Question:
I've made a multi-docks window. To do that, I hide central widget, and I got it. But I have a problem (or more things maybe?). If the dock widgets are stacked on top of another, I can't dock the one the side of them. As seen with above figure, I just have to dock between docks. How can I adjust it? That's the whole code of mine.
'''
from PyQt4 import QtCore, QtGui
class Window(QtGui.QMainWindow):
def __init__(self):
QtGui.QMainWindow.__init__(self)
self.resize(800, 600)
self.setWindowTitle(QtGui.QApplication.translate("self", "self", None, QtGui.QApplication.UnicodeUTF8))
self.setDockOptions(QtGui.QMainWindow.AnimatedDocks)
self.centralwidget = QtGui.QWidget(self)
self.centralwidget.hide()
self.setCentralWidget(self.centralwidget)
self.menubar = QtGui.QMenuBar(self)
self.menubar.setGeometry(QtCore.QRect(0, 0, 800, 21))
self.setMenuBar(self.menubar)
self.statusbar = QtGui.QStatusBar(self)
self.setStatusBar(self.statusbar)
self.dock1Widget = QtGui.QDockWidget(self)
self.dock1Widget.setFeatures(QtGui.QDockWidget.AllDockWidgetFeatures)
self.dock1Widget.setWindowTitle(QtGui.QApplication.translate("self", "dock1", None, QtGui.QApplication.UnicodeUTF8))
self.dock1WidgetContents = QtGui.QWidget()
self.dock1Widget.setWidget(self.dock1WidgetContents)
self.addDockWidget(QtCore.Qt.DockWidgetArea(1), self.dock1Widget)
self.dock2Widget = QtGui.QDockWidget(self)
self.dock2Widget.setFeatures(QtGui.QDockWidget.AllDockWidgetFeatures)
self.dock2Widget.setWindowTitle(QtGui.QApplication.translate("self", "dock2", None, QtGui.QApplication.UnicodeUTF8))
self.dock2WidgetContents = QtGui.QWidget()
self.dock2Widget.setWidget(self.dock2WidgetContents)
self.addDockWidget(QtCore.Qt.DockWidgetArea(1), self.dock2Widget)
self.dock3Widget = QtGui.QDockWidget(self)
self.dock3Widget.setFeatures(QtGui.QDockWidget.AllDockWidgetFeatures)
self.dock3Widget.setWindowTitle(QtGui.QApplication.translate("self", "dock3", None, QtGui.QApplication.UnicodeUTF8))
self.dock3WidgetContents = QtGui.QWidget()
self.dock3Widget.setWidget(self.dock3WidgetContents)
self.addDockWidget(QtCore.Qt.DockWidgetArea(1), self.dock3Widget)
self.dock4Widget = QtGui.QDockWidget(self)
self.dock4Widget.setFeatures(QtGui.QDockWidget.AllDockWidgetFeatures)
self.dock4Widget.setWindowTitle(QtGui.QApplication.translate("self", "dock4", None, QtGui.QApplication.UnicodeUTF8))
self.dock4WidgetContents = QtGui.QWidget()
self.dock4Widget.setWidget(self.dock4WidgetContents)
self.addDockWidget(QtCore.Qt.DockWidgetArea(1), self.dock4Widget)
if __name__ == '__main__':
import sys
app = QtGui.QApplication(sys.argv)
window = Window()
window.show()
app.exec_()
'''
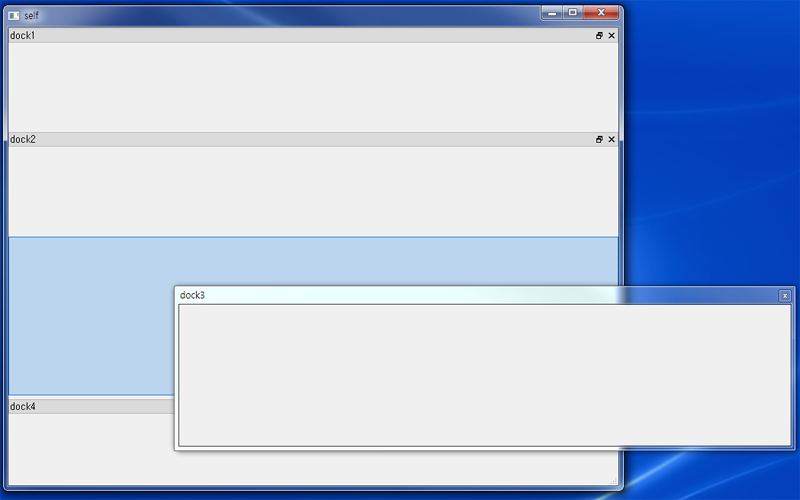
Answer: Without a 'centralWidget' a single 'dockWidgetArea' can expand all the way and make all other dock areas unaccessible.
One possible solution is using nested docks (<URL>. This will allow you to stack dock widgets more freely. It's not exactly the same behavior but maybe more flexible. Set your docking options like this:
'''
self.setDockOptions(QtGui.QMainWindow.AnimatedDocks | QtGui.QMainWindow.AllowNestedDocks)
'''
By the way, if you don't want a central widget, you can just it. Default value is 'NULL' and this has the same effect of setting a dummy widget and hiding.